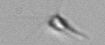
Label: Calciopappus